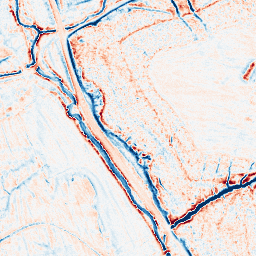
Category: edge_preserving
Decomposition family: anisotropic_diffusion
Decomposition parameters: iterations: 50
kappa: 50
gamma: 0.05
Upsampling method: cubic_catmull_rom
Upsampling parameters: scale: 4
Upsampling scale: 4